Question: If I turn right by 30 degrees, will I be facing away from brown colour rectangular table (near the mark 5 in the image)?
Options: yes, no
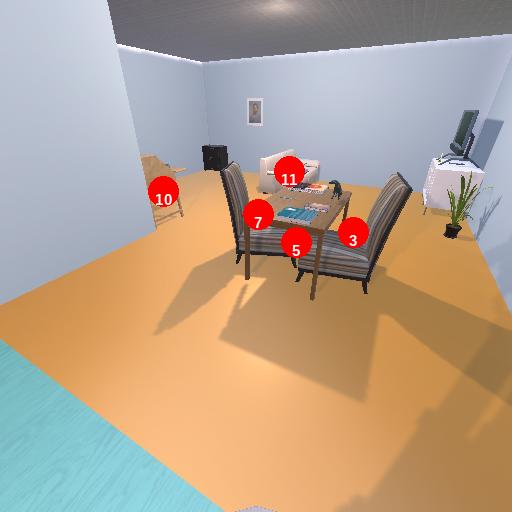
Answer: yes